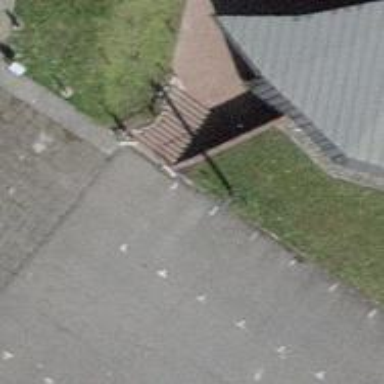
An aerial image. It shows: Set of steps on the road.